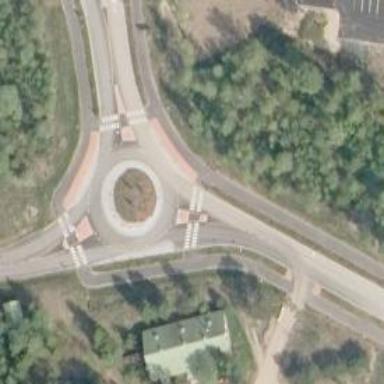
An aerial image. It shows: Asphalt road in residential area leading to roundabout.